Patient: sex M, age 54
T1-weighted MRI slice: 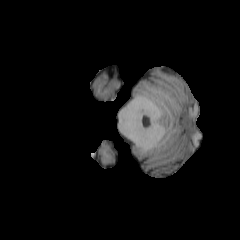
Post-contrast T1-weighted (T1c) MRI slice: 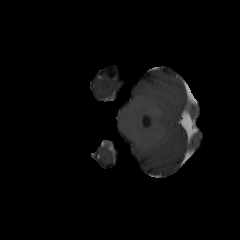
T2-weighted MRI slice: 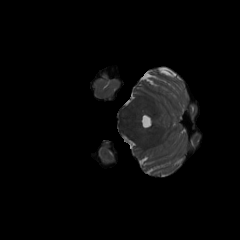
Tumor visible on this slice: no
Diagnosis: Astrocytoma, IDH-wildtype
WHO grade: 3